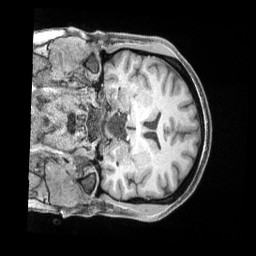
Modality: T1w
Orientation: coronal
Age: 31
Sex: female
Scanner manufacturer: siemens
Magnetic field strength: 3 T
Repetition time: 2 s
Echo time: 0.00211 s